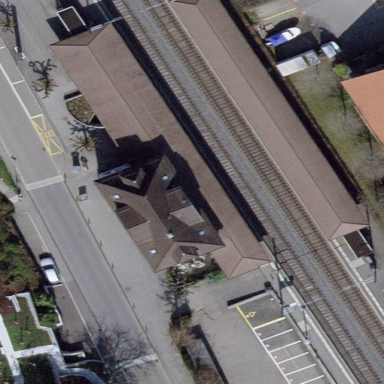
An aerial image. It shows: Train station building.